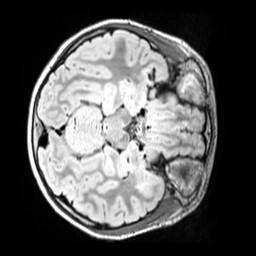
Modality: FLAIR
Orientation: axial
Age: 11
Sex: male
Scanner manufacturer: siemens
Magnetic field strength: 3 T
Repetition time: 5 s
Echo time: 0.388 s